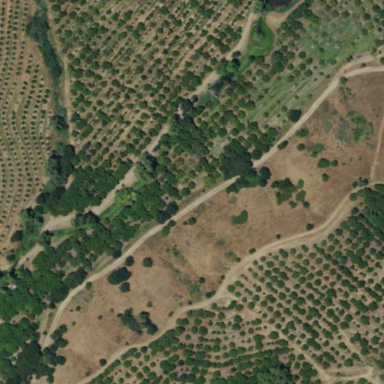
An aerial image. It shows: Orchard.